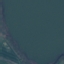
Label: SeaLake